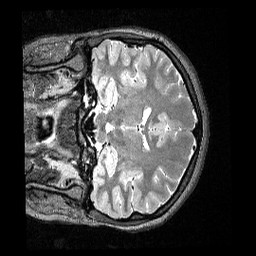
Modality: T2w
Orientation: coronal
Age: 14
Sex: female
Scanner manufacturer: siemens
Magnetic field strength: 3 T
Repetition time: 3.2 s
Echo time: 0.479 s